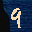
Label: 9